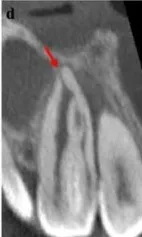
(d) CBCT image of the invaginated structure showing the main apical foramen (red arrow).
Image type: radiology (ct)